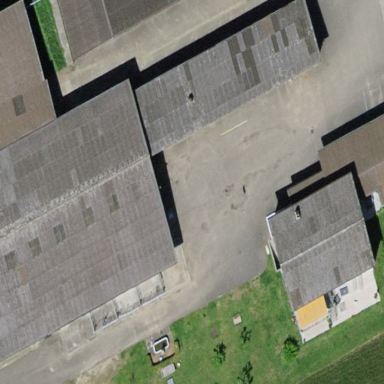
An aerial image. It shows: Farmyard area.